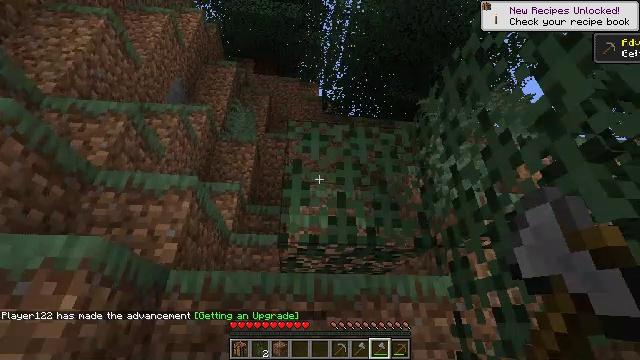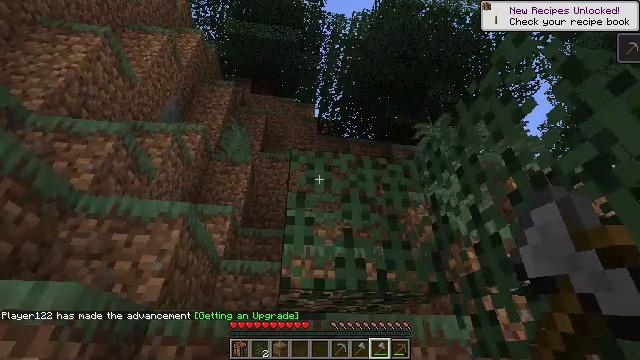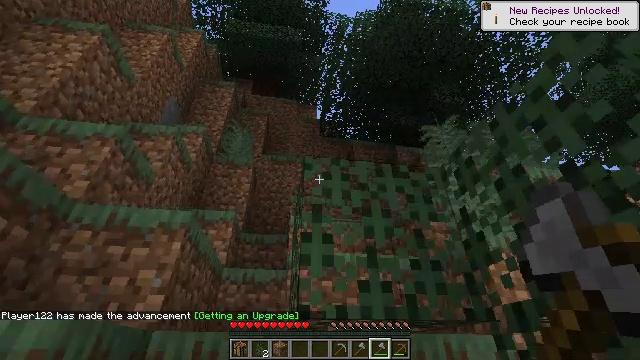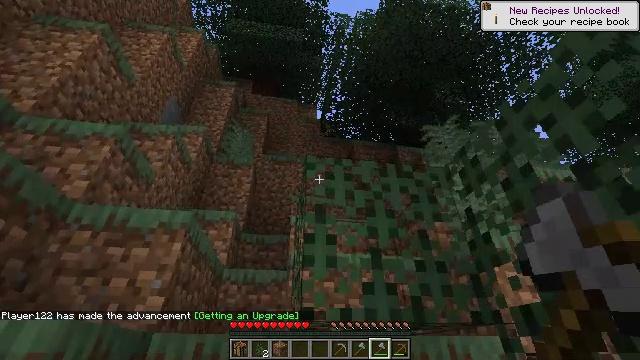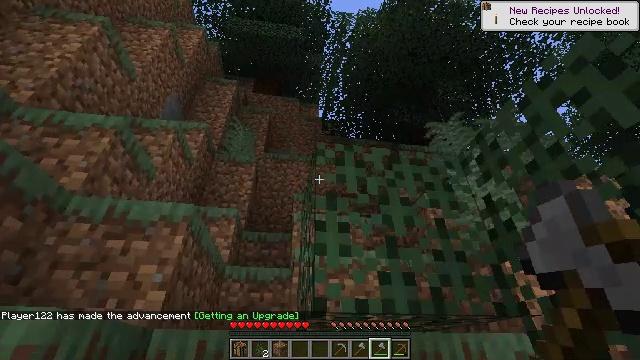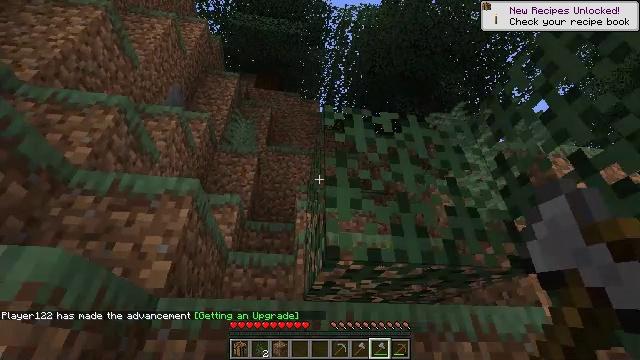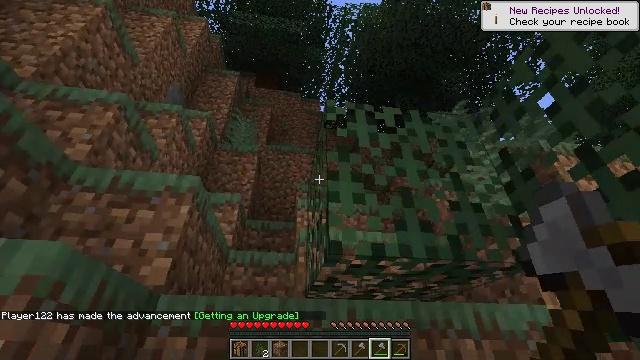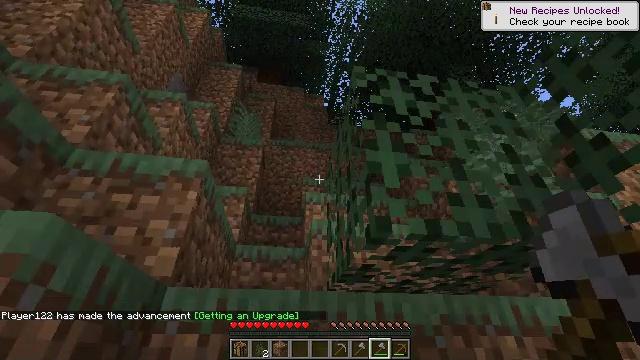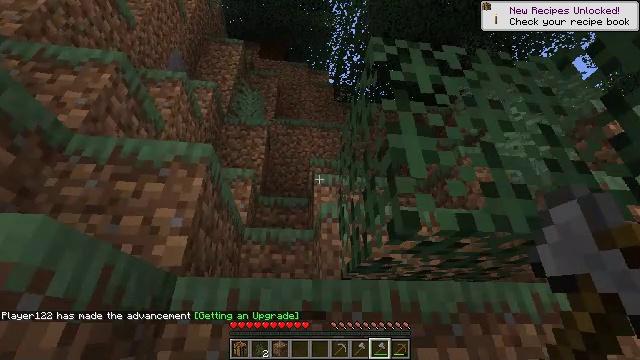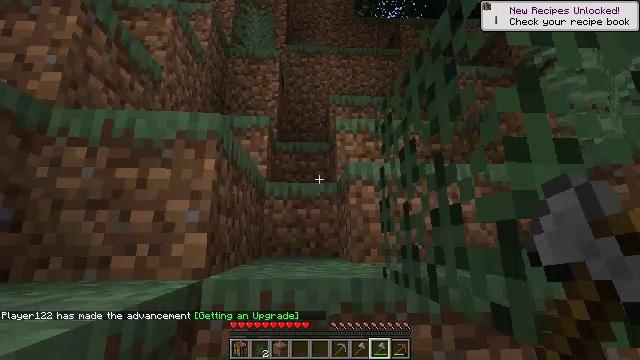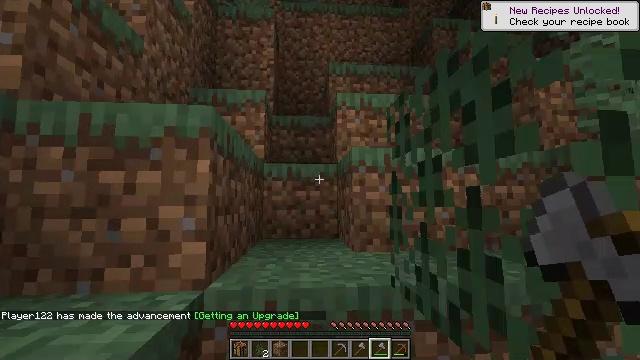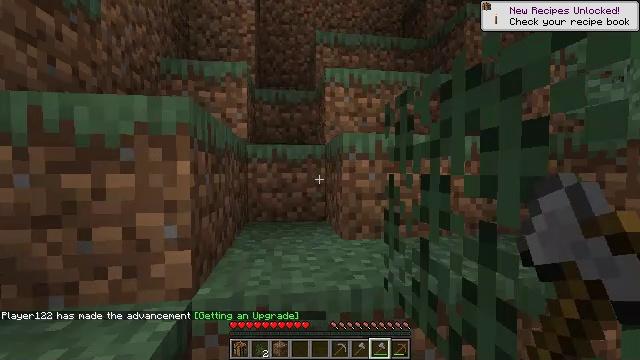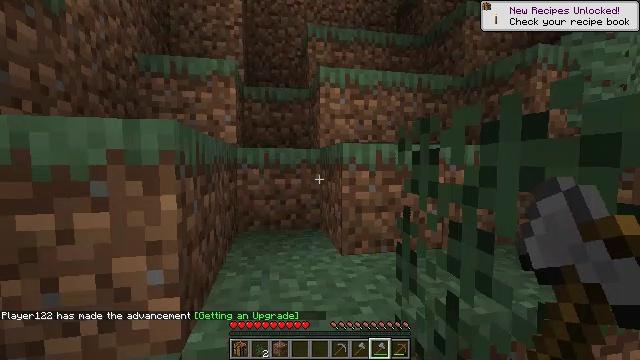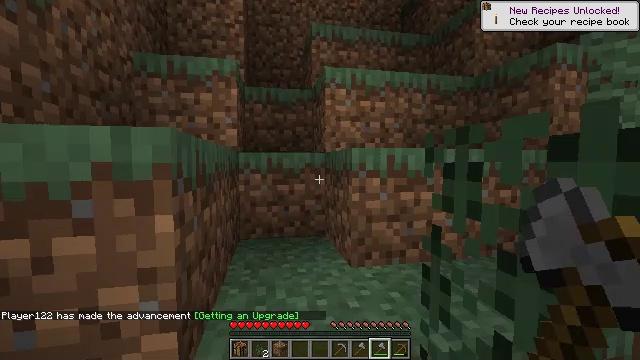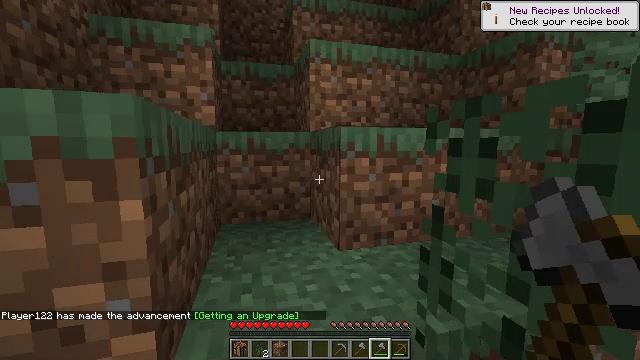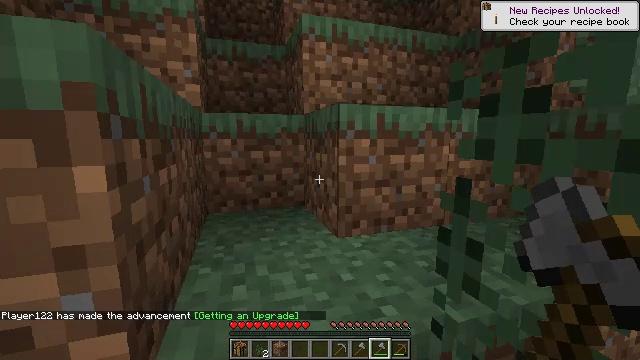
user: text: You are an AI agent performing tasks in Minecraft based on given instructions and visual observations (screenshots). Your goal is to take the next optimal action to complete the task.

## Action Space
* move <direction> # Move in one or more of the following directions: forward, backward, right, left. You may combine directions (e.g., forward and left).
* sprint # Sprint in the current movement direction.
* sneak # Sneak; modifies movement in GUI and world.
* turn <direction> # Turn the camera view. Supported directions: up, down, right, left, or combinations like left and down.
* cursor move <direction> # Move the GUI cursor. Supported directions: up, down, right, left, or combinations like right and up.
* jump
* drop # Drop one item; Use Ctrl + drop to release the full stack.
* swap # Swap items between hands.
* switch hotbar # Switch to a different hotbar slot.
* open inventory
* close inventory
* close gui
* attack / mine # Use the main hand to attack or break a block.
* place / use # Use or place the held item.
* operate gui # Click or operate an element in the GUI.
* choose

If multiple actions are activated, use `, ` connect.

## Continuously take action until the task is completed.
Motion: motion action
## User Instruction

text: Gather materials from the sweet berry bush.
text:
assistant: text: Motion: move forward, turn right and up, jump
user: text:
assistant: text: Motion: move forward and move right, jump
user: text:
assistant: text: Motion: move forward and move right, jump
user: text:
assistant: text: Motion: move forward and move right, jump
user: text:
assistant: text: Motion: move forward, jump
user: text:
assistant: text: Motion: move forward and move left, jump
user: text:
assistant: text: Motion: move forward and move left, jump
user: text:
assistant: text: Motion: move forward and move left, turn left and down, jump
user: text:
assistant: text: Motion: move forward and move left, turn left and down, jump
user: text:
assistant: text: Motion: move forward, turn down, jump
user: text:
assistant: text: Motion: move forward, turn right and down, jump
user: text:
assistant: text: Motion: move forward, turn right and down, jump
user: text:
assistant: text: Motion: move forward, jump
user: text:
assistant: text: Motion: move forward and move left, turn right and down, jump
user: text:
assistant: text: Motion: move forward and move left, turn right and down, jump
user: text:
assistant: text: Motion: move forward and move left, jump
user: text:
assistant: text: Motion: move forward, jump
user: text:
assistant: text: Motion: move forward, jump
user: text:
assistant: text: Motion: move forward, jump
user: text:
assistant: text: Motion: move forward, turn right, jump
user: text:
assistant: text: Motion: move forward, turn right, jump
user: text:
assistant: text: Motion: move forward, turn right, jump
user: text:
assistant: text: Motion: move forward, turn right and up, jump
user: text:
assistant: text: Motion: move forward
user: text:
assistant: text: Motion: move forward
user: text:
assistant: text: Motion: move forward
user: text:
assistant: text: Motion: move forward, jump
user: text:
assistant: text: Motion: move forward, jump
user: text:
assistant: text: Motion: move forward and move left, jump
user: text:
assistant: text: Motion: move forward and move left, jump